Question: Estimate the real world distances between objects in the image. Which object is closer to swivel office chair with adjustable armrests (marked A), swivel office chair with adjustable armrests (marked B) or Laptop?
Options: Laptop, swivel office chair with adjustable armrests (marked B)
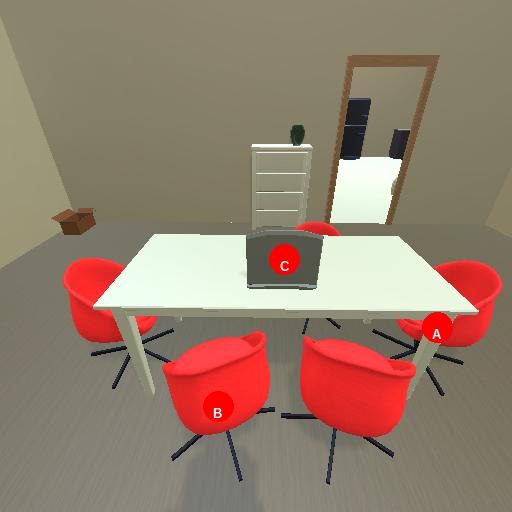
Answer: Laptop